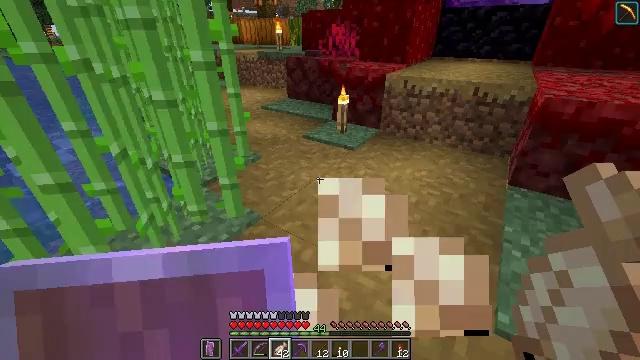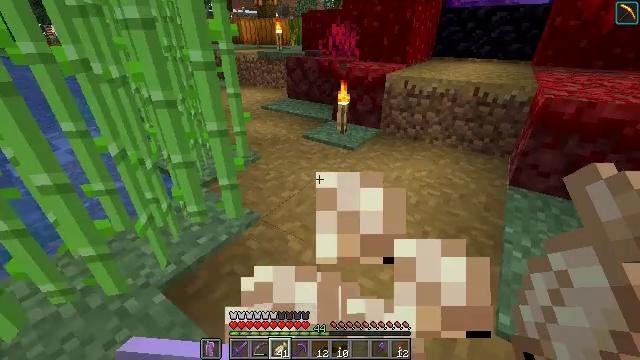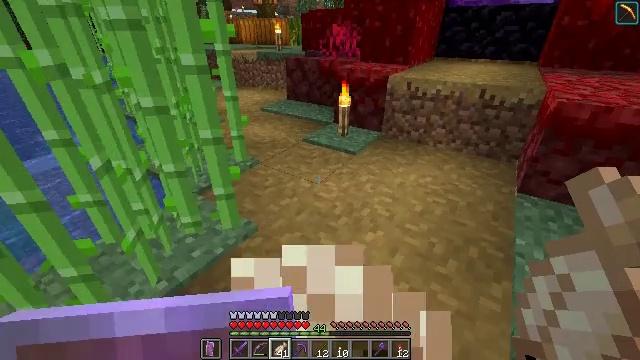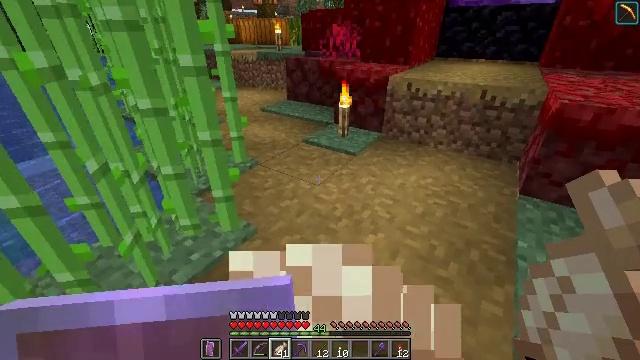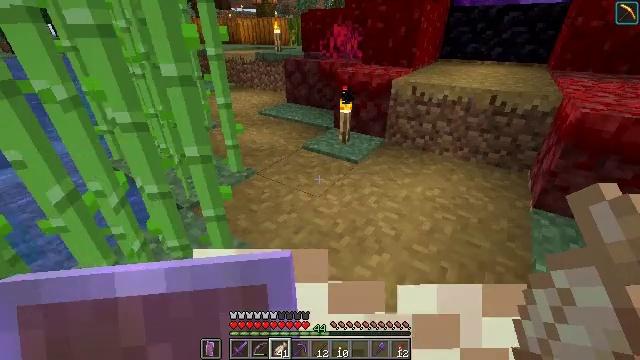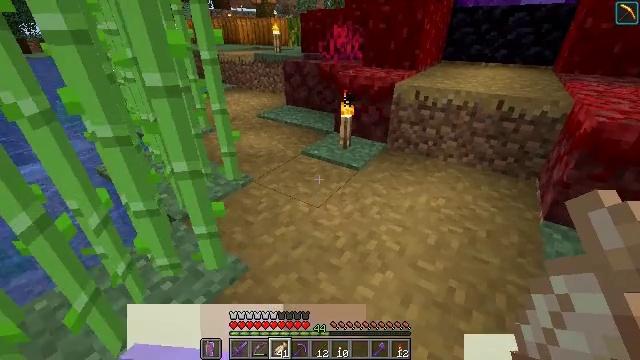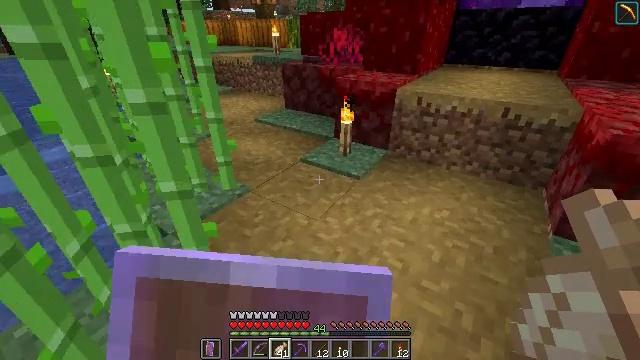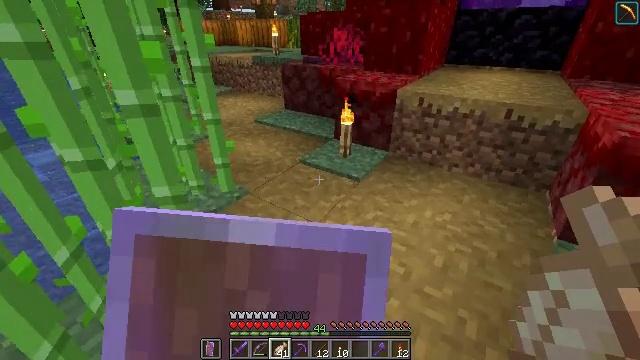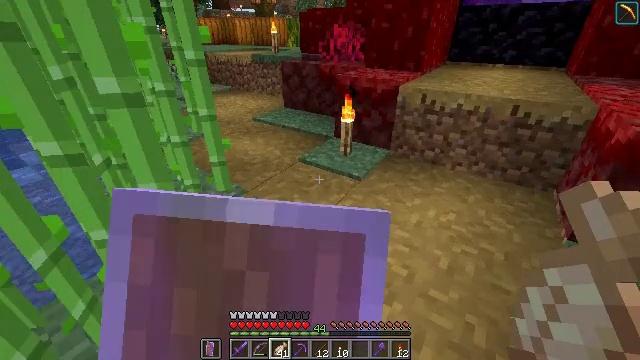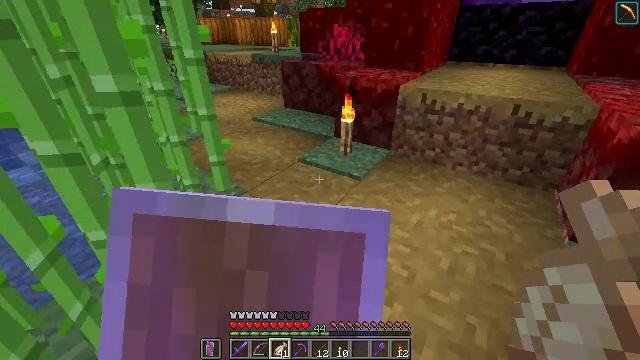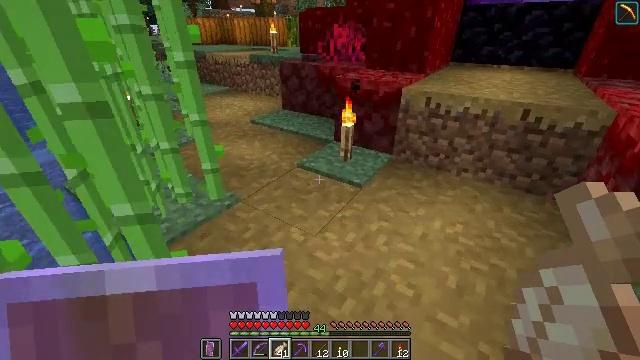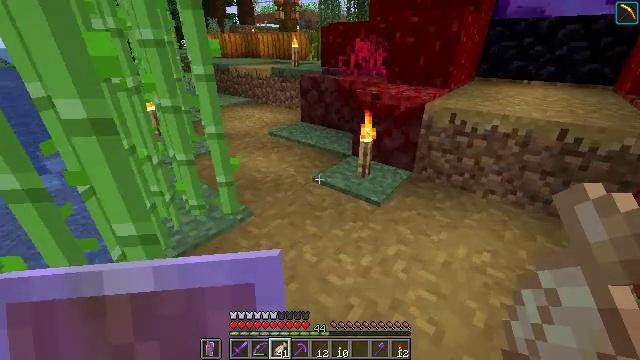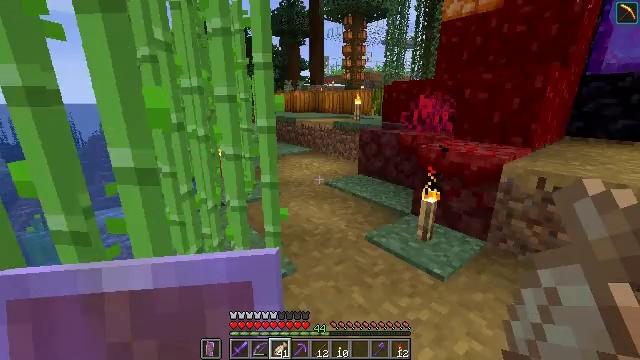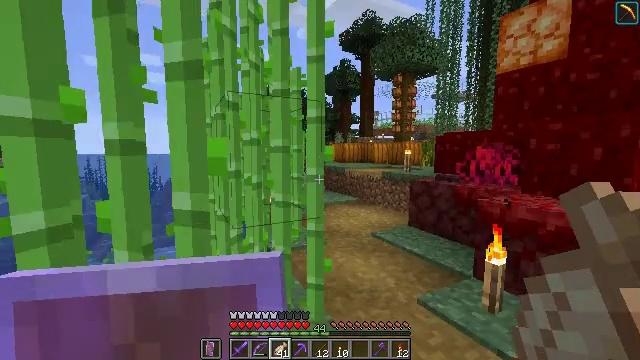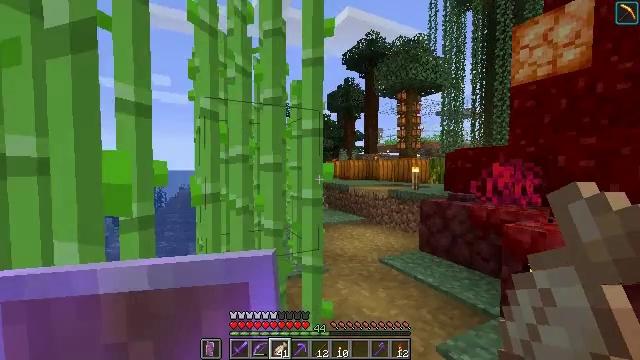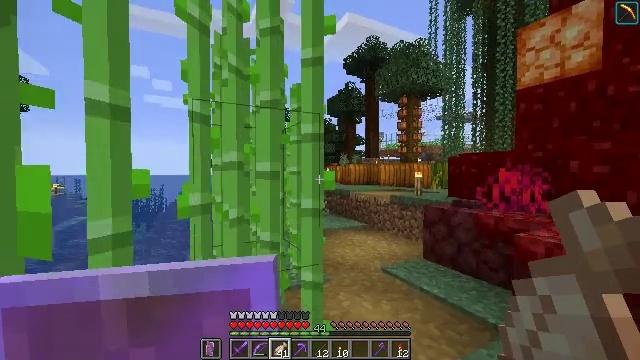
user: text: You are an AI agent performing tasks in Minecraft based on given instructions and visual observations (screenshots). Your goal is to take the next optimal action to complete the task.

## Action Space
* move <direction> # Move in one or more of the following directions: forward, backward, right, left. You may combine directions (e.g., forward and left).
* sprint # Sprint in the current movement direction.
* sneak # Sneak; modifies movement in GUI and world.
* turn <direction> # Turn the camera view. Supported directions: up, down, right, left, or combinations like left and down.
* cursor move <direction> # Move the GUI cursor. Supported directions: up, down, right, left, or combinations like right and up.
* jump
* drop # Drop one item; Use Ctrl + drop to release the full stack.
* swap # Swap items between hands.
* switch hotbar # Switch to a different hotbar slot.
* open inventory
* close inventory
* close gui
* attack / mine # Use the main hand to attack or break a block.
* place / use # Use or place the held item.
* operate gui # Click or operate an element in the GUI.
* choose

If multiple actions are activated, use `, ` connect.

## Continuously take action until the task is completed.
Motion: motion action
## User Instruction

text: Open the crafting table and make a stonecutter.
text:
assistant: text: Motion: move forward, use / place
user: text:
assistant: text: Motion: move forward, use / place
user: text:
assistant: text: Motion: move forward, use / place
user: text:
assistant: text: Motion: move forward, use / place
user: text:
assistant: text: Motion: move forward, use / place
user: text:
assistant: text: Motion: move forward, use / place
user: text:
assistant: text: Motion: move forward, use / place
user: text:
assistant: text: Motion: move forward, use / place
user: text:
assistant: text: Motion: move forward, use / place
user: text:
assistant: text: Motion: move forward
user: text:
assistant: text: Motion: move forward, turn left and up
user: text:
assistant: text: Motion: move forward, turn left and up
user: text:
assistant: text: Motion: move forward, turn left and up
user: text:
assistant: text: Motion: move forward, turn left and up
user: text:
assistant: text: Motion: move forward, turn up
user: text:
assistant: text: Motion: move forward
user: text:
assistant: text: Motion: move forward
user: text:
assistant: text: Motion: move forward
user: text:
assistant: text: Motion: move forward, sprint
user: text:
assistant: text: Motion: move forward, sprint, turn right and up
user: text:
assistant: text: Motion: move forward, sprint, turn right and up
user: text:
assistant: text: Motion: move forward, sprint, turn right
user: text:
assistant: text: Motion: move forward, sprint
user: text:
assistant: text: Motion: move forward, sprint
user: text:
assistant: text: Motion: move forward, sprint
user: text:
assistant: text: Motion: move forward, sprint
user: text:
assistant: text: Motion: move forward, sprint
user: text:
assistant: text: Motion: move forward, sprint
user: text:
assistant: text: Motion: move forward, sprint
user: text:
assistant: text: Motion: move forward, sprint